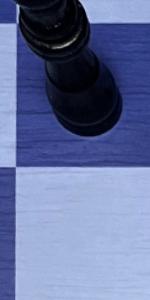
Label: Empty